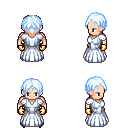
a pixel art fantasy rpg character, male body template, human, light skin, underdress, gold greaves, white cyan parted hairstyle, gold gloves, metal boots, four views (front, back, left, right), 2x2 character sprite sheet, small pixel art, hard edges, no anti-aliasing